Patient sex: M
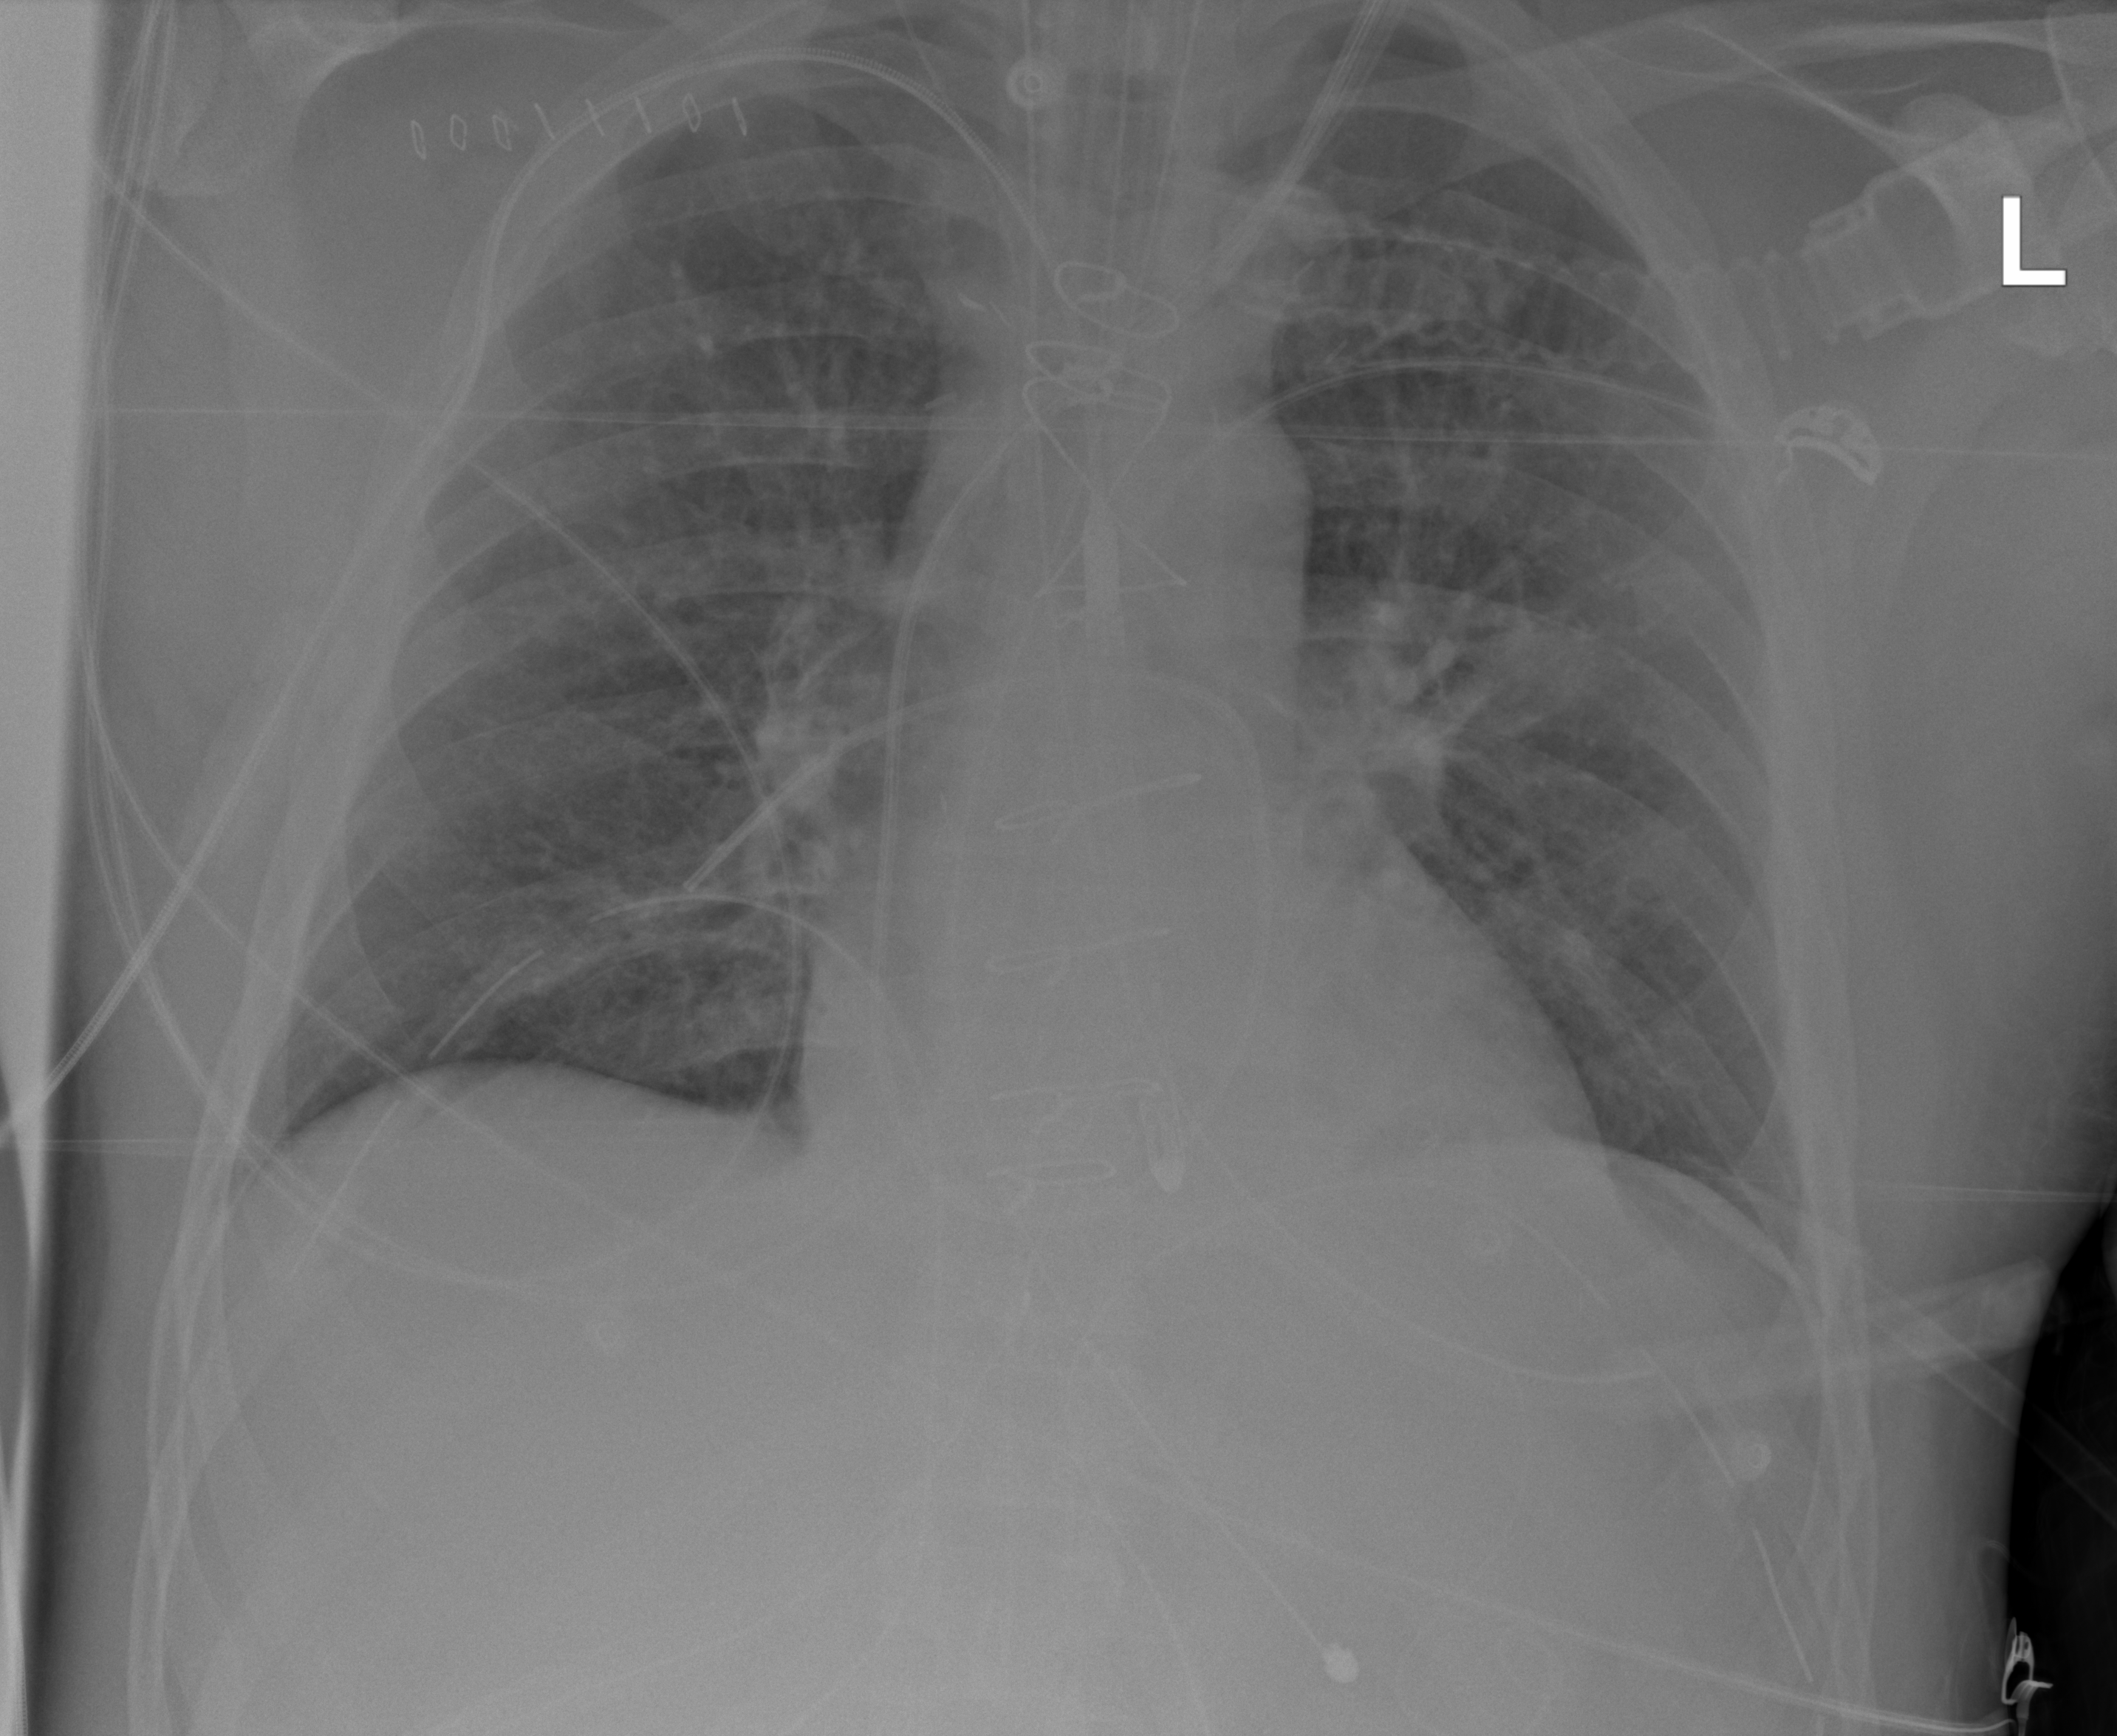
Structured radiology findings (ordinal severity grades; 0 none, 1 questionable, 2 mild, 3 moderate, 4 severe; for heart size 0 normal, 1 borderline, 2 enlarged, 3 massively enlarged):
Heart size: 1
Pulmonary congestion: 2
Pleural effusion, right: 0
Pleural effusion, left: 0
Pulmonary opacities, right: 2
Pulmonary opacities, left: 2
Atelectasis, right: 2
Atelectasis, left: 2